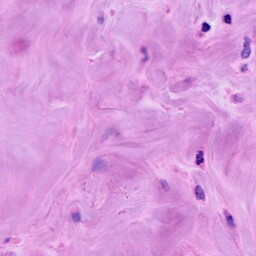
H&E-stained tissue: Breast